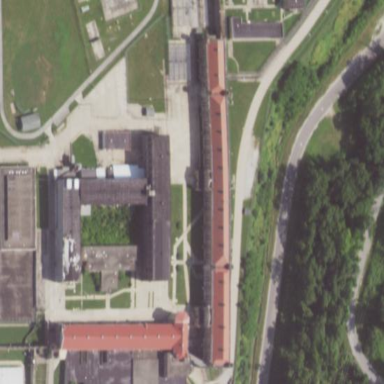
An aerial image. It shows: Prison surrounded by fence.